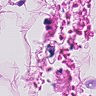
Metastatic tissue present: no